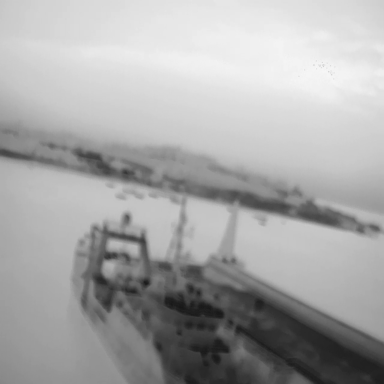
There is a container_ship in the infrared image.